Field crop: maize
Growth stage: 2
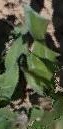
Species: maize